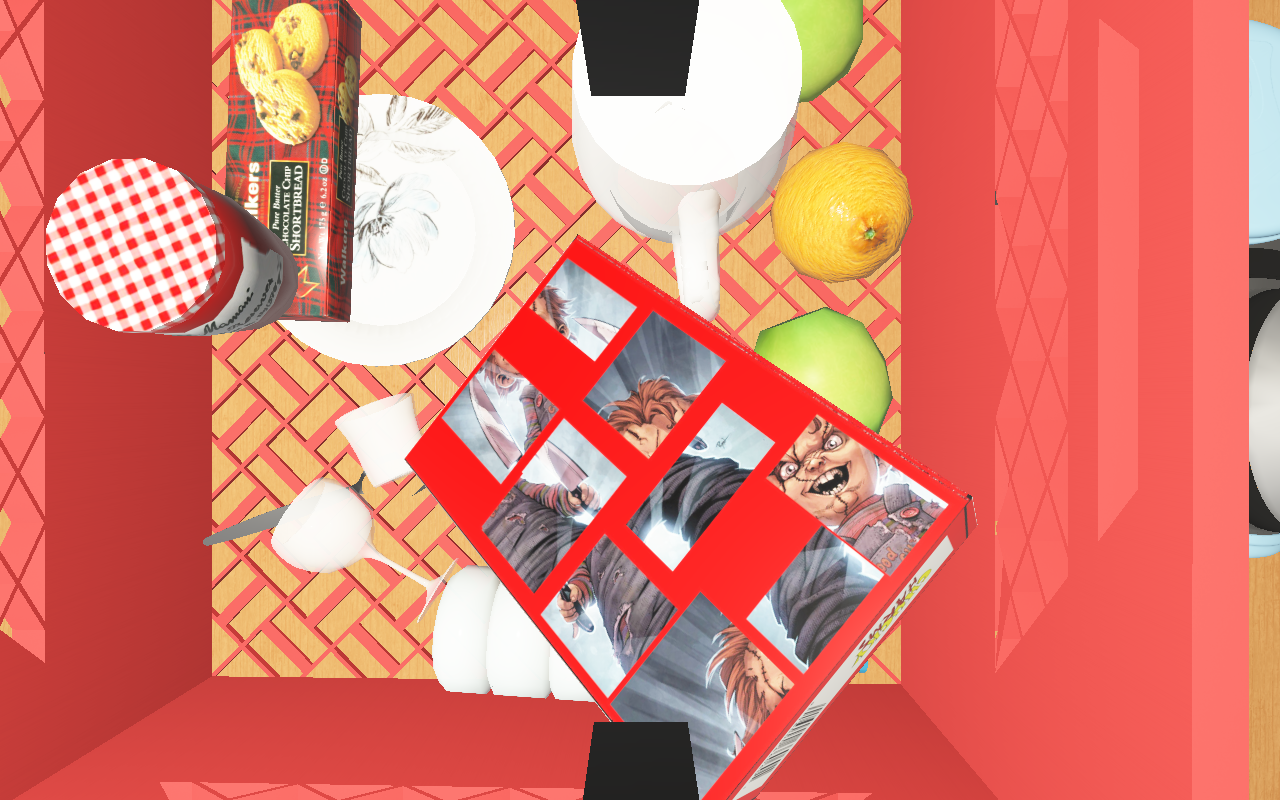
Objects in the scene:
carafe
water bottle
apple
apple
orange
orange
spoon
plate
glass
biscuit box